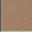
Piece: xx